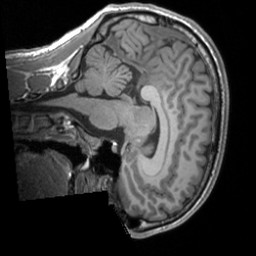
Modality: T1w
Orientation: sagittal
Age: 22
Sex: male
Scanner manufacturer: siemens
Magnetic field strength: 3 T
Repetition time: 1.9 s
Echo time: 0.00226 s